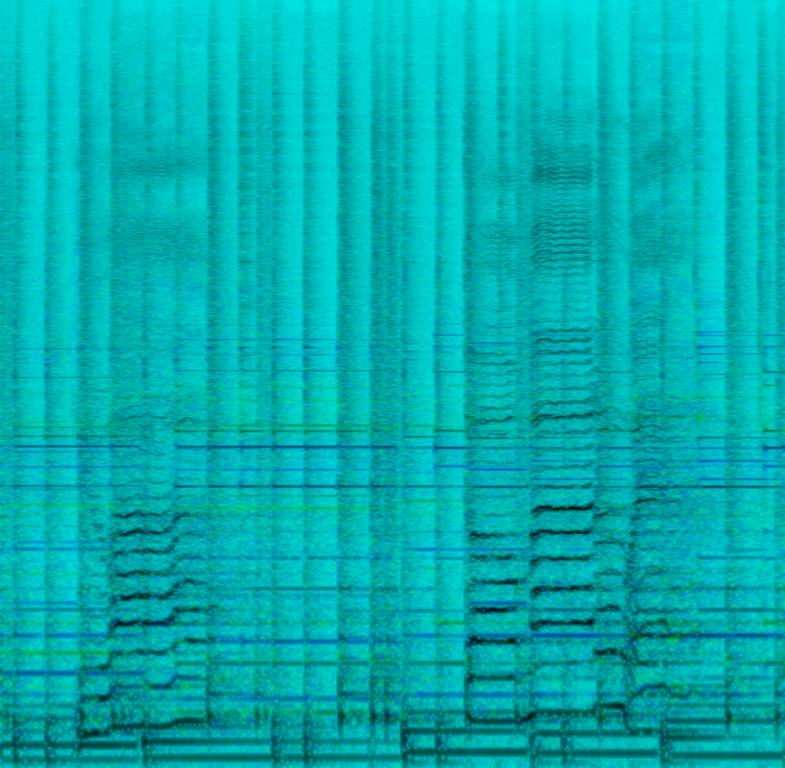
This is an alternative rock piece. There is a male vocal singing gently and melodically at the forefront in the medium range, while a male back vocal can be heard singing at a higher pitch. A clean sounding electric guitar is playing a mellow tune with a bass guitar holding the root notes in the background. The acoustic drums are playing a basic rock beat. There is an easygoing aura to it. This piece could be used in a food/beverage commercial. It could also be playing at a sports venue.